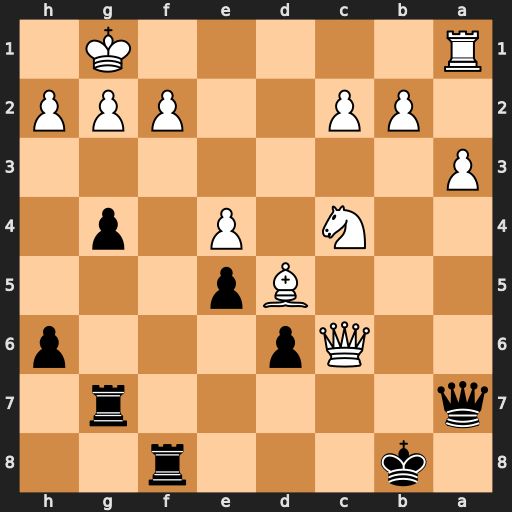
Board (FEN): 1k3r2/q5r1/2Qp3p/3Bp3/2N1P1p1/P7/1PP2PPP/R5K1
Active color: b
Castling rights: -
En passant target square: -
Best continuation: Qxf2+ Kh1 Qf1+ Rxf1 Rxf1#